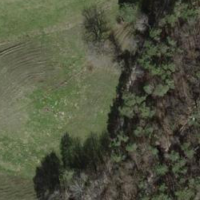
EUNIS habitat code: 41
Species observed at this site:
Pholidoptera griseoaptera